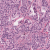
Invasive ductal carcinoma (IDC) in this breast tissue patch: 1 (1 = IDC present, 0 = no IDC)